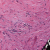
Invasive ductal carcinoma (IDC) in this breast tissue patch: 0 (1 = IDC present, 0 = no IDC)